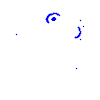
Particle: kaon